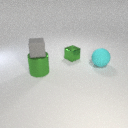
small green metal cube to the left of large cyan rubber sphere